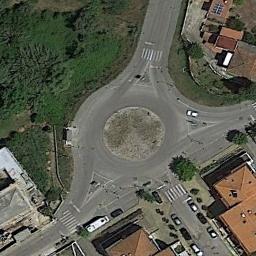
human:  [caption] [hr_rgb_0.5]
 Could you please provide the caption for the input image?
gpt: Several buildings of different shapes are beside the roundabout .

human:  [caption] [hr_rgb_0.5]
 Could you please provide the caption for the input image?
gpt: The roundabout is next to buildings and trees .

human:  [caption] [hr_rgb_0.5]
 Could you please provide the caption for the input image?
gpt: The roundabout with four exits and entrances is between some buildings and the grass .

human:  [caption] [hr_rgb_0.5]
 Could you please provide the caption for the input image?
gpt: There are several moving vehicles on the road at the roundabout, There are several buildings and some trees and some lawns around the roundabout .

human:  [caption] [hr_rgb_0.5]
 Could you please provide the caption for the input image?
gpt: There are some brown buildings and a green meadow beside the roundabout .